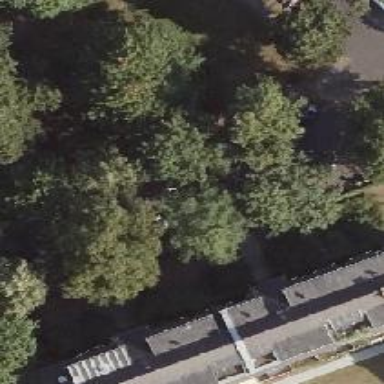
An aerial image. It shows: Avenue lined with deciduous broadleaved trees.